Aerial crown-view tile of a tropical tree (Barro Colorado Island, Panama), acquired 20240918:
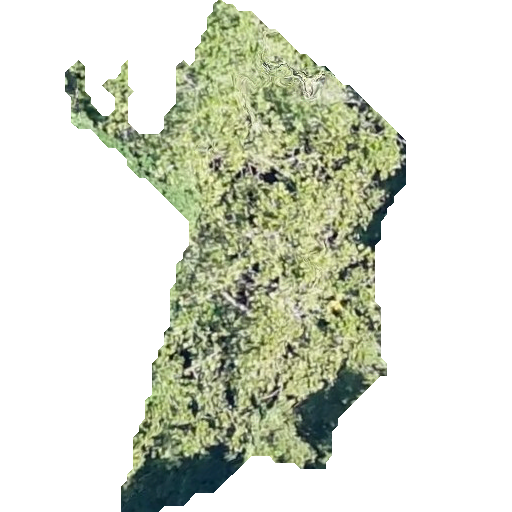
Species: Anacardium excelsum
GBIF accepted scientific name: Anacardium excelsum
Crown area: 149.125 m²